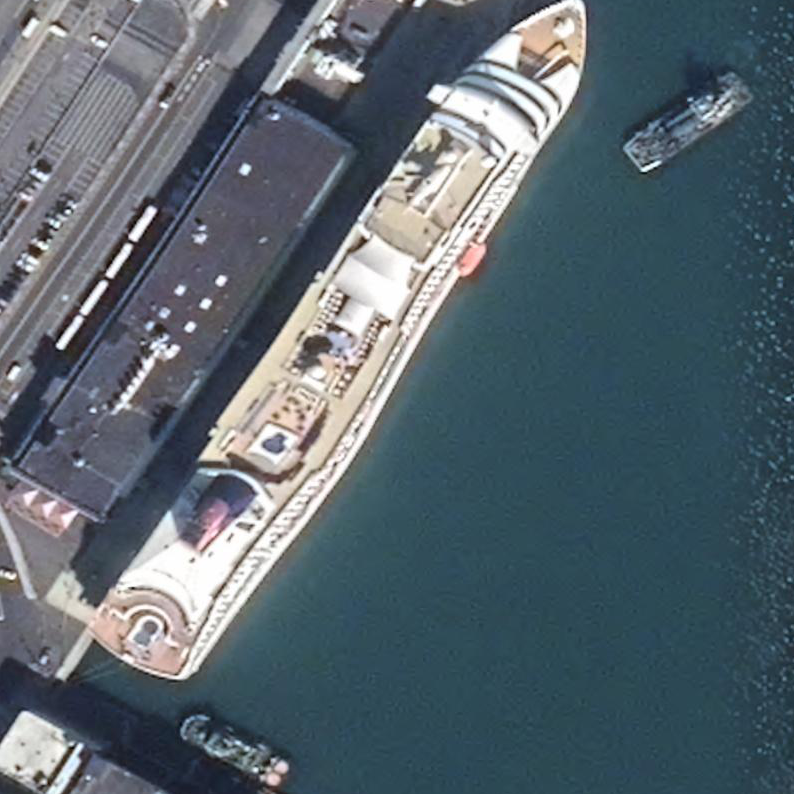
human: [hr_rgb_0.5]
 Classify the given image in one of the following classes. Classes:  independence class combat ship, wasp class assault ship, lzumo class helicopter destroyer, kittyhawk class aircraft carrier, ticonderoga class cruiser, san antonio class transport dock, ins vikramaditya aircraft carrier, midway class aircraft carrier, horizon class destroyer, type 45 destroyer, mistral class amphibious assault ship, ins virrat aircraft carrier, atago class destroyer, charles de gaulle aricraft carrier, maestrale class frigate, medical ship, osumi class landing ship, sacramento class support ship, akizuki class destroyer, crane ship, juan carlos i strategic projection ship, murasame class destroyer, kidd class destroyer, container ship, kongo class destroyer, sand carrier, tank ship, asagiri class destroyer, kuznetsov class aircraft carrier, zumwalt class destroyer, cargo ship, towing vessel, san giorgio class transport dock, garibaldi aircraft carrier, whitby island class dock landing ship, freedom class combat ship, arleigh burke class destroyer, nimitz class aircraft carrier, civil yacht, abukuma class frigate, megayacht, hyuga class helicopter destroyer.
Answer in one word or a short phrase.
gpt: Megayacht